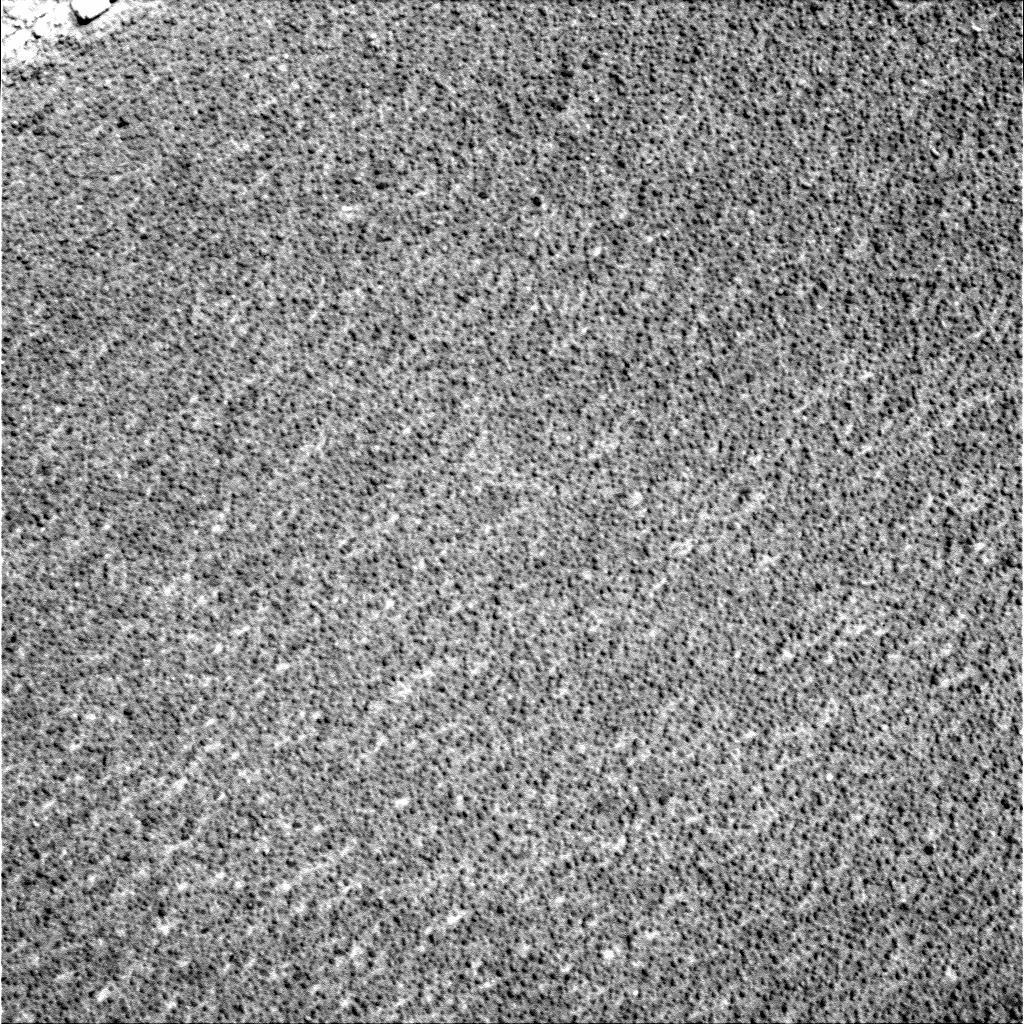
Terrain classes present: Bedrock, Gravel / Sand / Soil